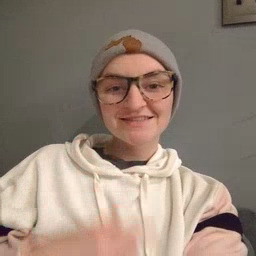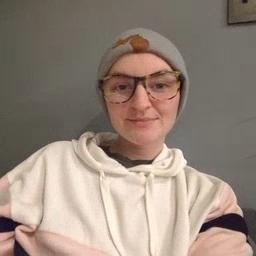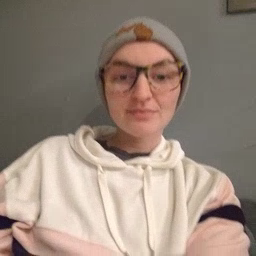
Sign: smile